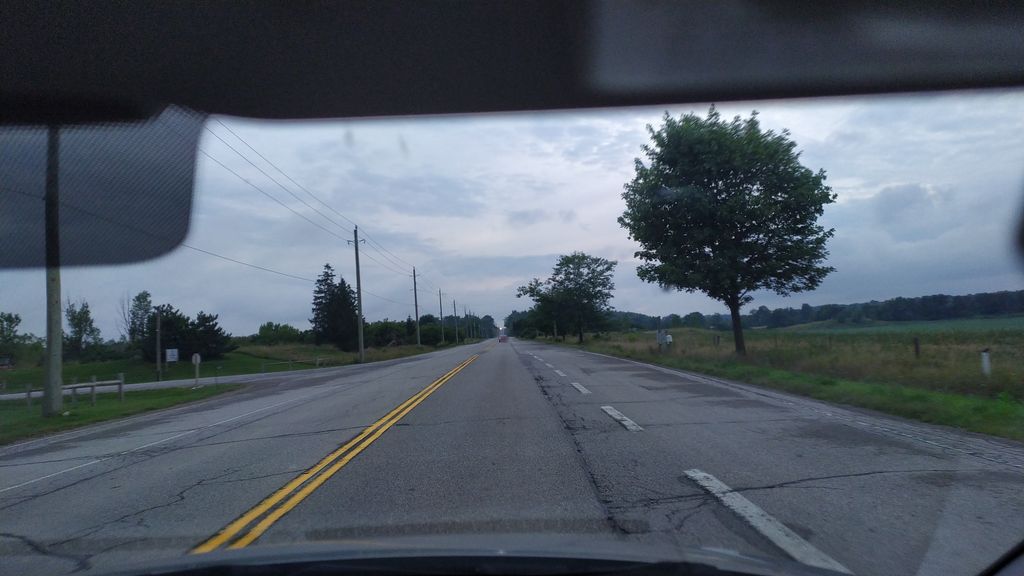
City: kitchener-waterloo